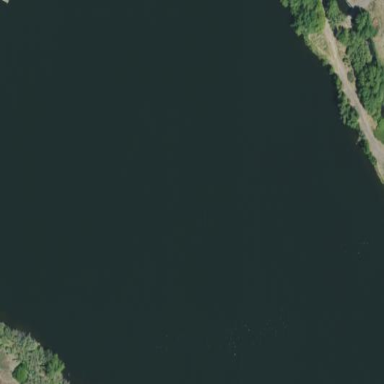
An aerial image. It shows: Serene lake surrounded by nature.